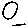
Label: circle